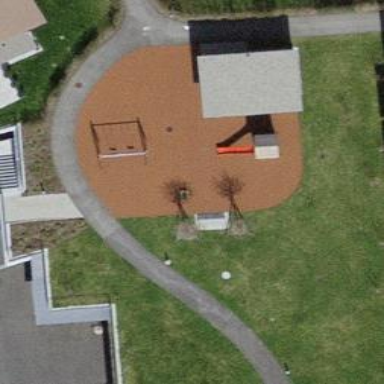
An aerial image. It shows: Playground area for leisure activities on the land.